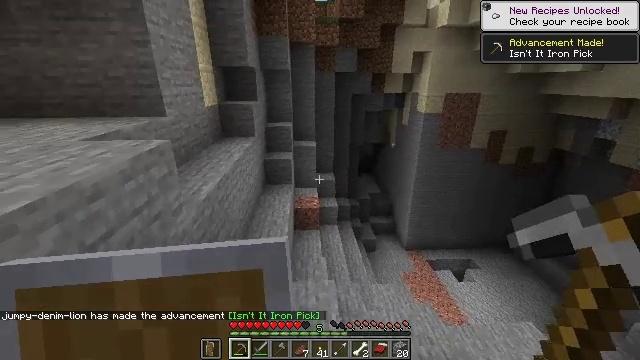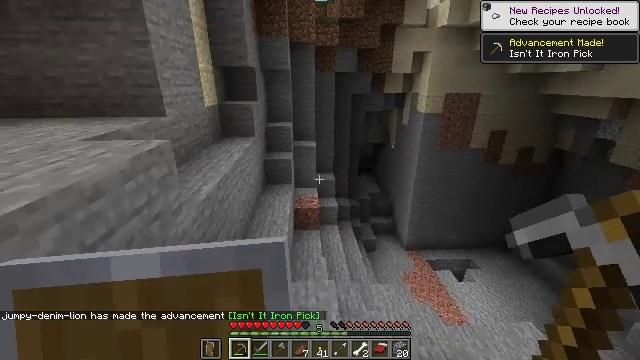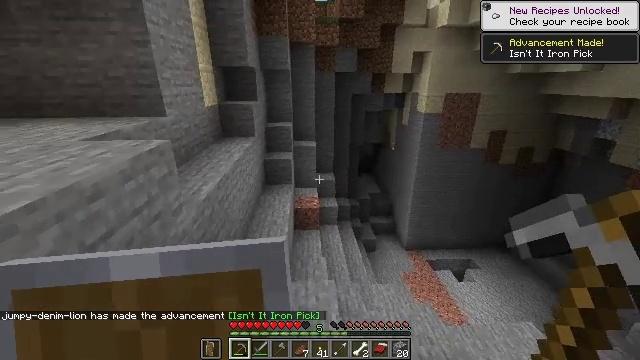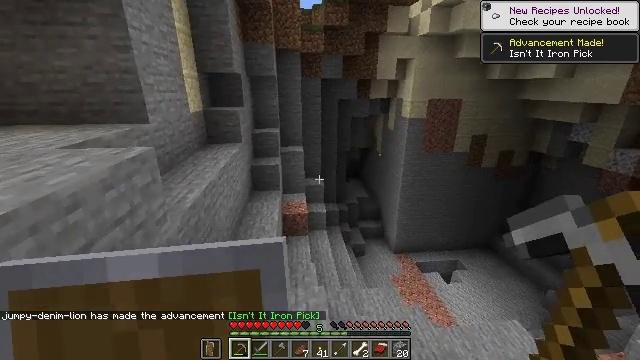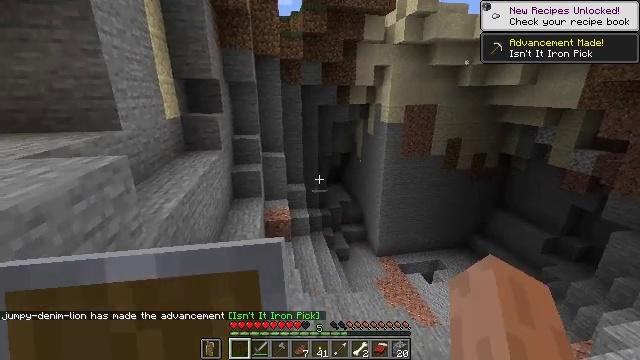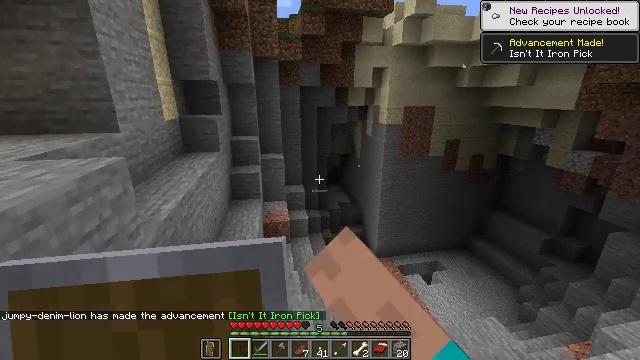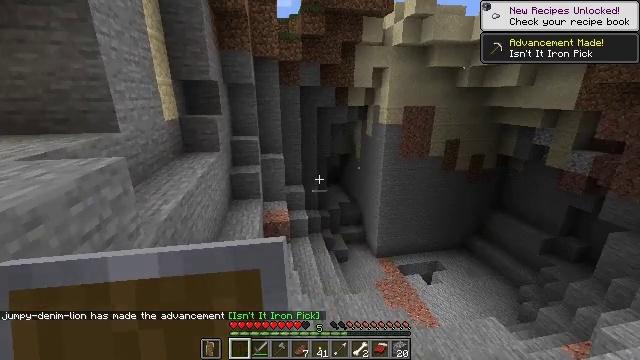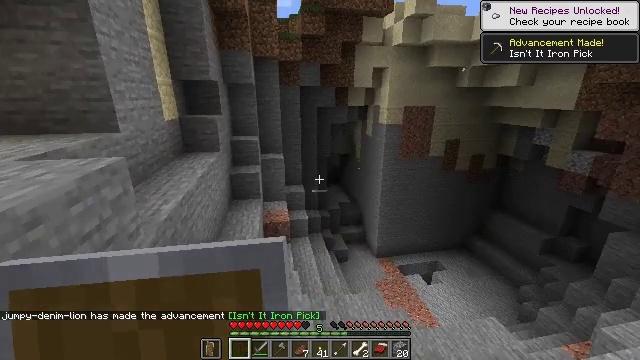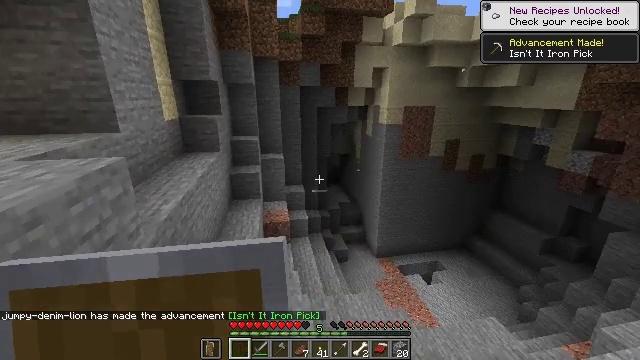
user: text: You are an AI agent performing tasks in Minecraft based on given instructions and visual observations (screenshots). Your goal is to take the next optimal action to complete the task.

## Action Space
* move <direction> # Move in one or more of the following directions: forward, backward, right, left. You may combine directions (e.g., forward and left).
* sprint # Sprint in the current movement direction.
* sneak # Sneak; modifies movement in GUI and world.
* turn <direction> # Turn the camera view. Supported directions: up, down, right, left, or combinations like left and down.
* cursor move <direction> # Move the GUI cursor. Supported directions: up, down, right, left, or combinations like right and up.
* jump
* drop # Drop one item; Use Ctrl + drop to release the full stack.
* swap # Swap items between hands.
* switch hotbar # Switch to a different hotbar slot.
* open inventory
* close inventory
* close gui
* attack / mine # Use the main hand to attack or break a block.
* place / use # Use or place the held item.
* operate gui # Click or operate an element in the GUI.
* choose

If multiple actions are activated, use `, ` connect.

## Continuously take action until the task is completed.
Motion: motion action
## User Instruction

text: Drop a stone pickaxe.
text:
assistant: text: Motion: no_op
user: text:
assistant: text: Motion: no_op
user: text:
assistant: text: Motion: turn right and up
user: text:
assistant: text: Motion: turn right and up, drop
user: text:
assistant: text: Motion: drop
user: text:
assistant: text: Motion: drop
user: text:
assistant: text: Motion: no_op
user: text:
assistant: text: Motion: no_op
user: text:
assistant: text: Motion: no_op